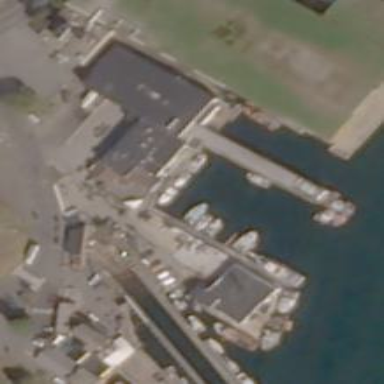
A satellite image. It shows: Man-made pier.